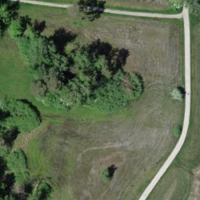
EUNIS habitat code: 16
Species observed at this site:
Corvus corone
Mentha aquatica
Succisa pratensis
Eriophorum angustifolium
Milvus milvus
Filipendula ulmaria
Columba palumbus